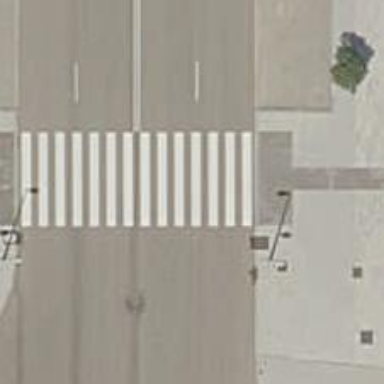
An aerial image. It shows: Uncontrolled crossing on the road.